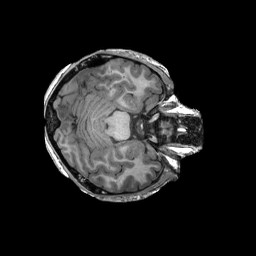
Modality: T1w
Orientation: axial
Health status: ill
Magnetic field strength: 3 T